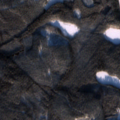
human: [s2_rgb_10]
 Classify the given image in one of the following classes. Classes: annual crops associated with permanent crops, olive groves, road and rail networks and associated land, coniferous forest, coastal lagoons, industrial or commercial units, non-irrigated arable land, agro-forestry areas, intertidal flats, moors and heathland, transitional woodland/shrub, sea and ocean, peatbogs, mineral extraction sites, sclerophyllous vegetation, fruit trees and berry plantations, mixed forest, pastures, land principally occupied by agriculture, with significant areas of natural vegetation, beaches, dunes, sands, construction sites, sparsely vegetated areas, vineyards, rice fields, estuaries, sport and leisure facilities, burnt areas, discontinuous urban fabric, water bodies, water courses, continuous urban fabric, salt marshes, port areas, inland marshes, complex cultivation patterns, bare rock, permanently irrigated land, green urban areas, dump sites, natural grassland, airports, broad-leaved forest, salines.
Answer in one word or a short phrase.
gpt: coniferous forest, transitional woodland/shrub